Interaction volume radius: 5 \u00c5
Interaction volume height: 15 \u00c5
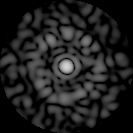
Disorder parameter: 0.8546